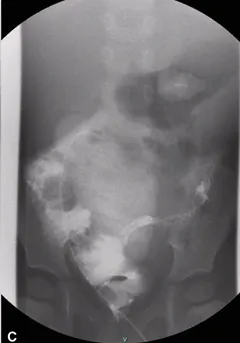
C
) Contrast enema confirming dilated jejunal loops proximal to jejunostomy found on prior fluoroscopy.
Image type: radiology (x_ray)